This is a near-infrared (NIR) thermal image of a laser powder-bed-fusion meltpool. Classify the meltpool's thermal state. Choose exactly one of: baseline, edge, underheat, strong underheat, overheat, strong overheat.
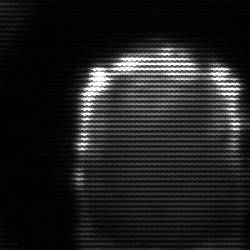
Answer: baseline